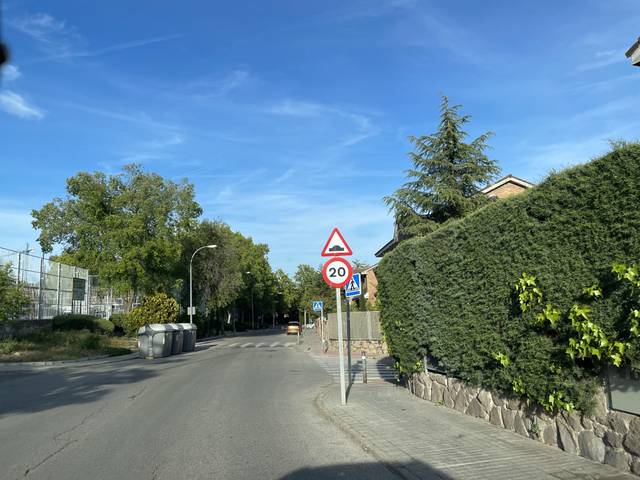
Region: Spain
Coordinates: 40.48, -3.861